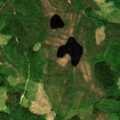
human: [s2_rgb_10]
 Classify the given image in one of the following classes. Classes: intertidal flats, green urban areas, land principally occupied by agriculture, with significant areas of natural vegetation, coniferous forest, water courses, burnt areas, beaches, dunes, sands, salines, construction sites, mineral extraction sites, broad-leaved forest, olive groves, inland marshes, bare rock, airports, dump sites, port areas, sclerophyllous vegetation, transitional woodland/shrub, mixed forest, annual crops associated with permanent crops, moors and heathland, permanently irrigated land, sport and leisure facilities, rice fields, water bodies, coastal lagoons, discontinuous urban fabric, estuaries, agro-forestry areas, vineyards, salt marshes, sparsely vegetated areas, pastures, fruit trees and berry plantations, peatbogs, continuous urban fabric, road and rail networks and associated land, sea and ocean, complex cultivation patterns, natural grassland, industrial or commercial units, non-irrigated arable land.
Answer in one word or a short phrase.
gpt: coniferous forest, mixed forest, transitional woodland/shrub